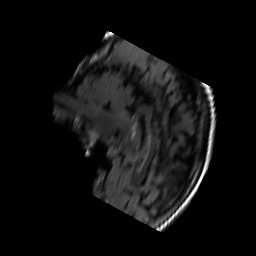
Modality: FLAIR
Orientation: sagittal
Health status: ill
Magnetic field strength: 3 T